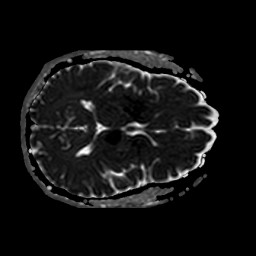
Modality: ADC
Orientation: axial
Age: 46
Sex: male
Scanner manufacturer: philips
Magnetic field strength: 3 T
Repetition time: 4.071 s
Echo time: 0.06039 s